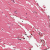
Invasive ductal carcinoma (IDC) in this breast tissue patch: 0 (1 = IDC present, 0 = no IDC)